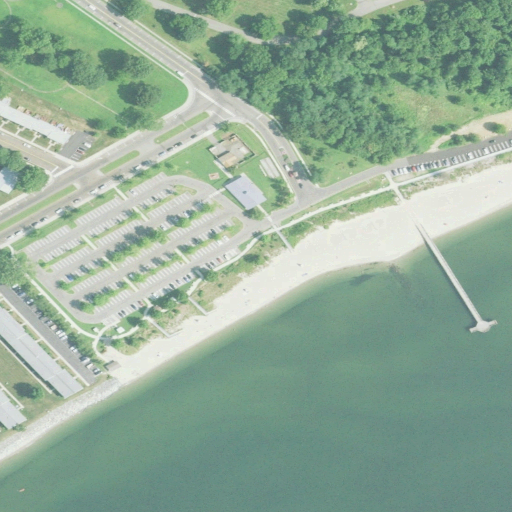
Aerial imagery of beach in Connecticut named Walnut Public Beach containing open water, medium intensity development, barren land, deciduous forest, high intensity development, low intensity development, and open development